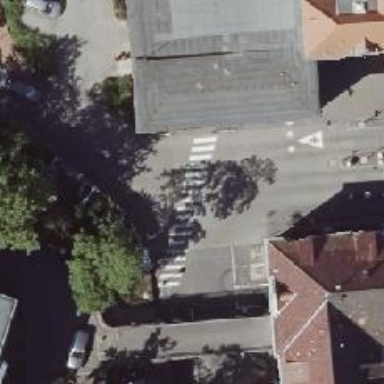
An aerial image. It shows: Marked zebra crossing on the road.